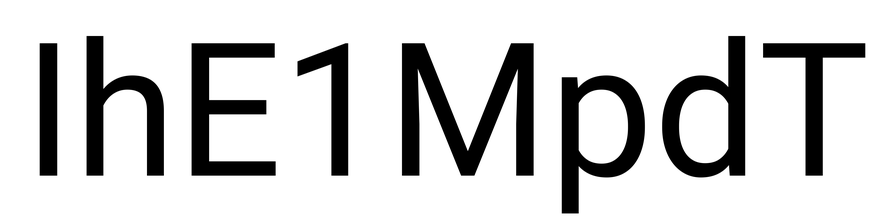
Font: Roboto_Regular